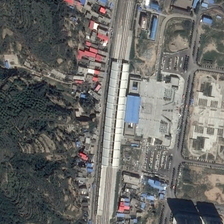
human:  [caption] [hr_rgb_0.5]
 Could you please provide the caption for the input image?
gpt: many buildings and some green trees are in two sides of a railway station .

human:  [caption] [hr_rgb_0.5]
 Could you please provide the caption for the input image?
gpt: many buildings and some green trees are in two sides of a railway station .

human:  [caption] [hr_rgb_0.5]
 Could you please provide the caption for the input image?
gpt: in front of the train station tracks pass through the residential area .

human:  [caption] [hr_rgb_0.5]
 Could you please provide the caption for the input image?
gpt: many cars parked at the gate of the train station .

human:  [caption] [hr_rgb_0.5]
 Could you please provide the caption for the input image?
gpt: in front of the train station tracks pass through the residential area .